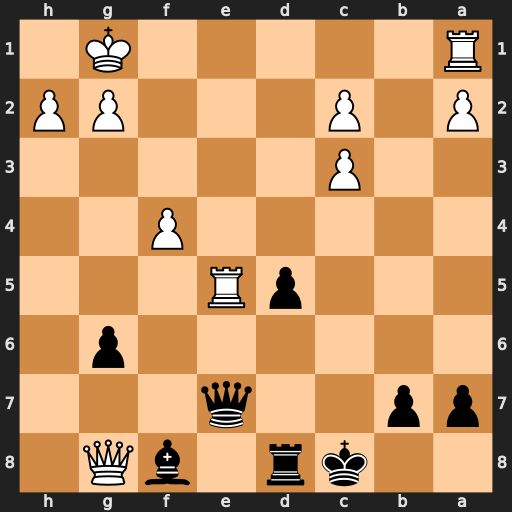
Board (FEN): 2kr1bQ1/pp2q3/6p1/3pR3/5P2/2P5/P1P3PP/R5K1
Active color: b
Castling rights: -
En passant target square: -
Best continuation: Qxe5 fxe5 Bc5+ Kf1 Rxg8